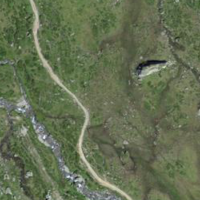
EUNIS habitat code: 26
Species observed at this site:
Kalmia procumbens
Zygaena exulans